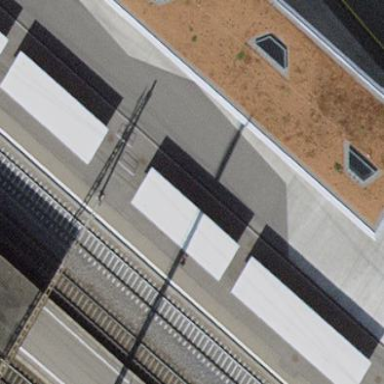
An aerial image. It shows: View of roof of building.